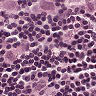
Metastatic tissue present: yes